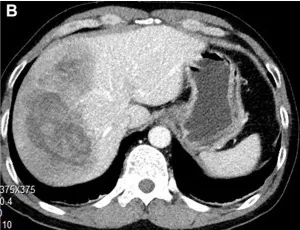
An abdominal computed tomography scan confirmed an extremely large mixed-density mass measuring approximately 13 * 10.1 * 9.2 cm located in the right liver with intratumoral hemorrhage. The tumor exhibited an enhancement pattern as fast-in and fast-out (A,B).
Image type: radiology (ct)